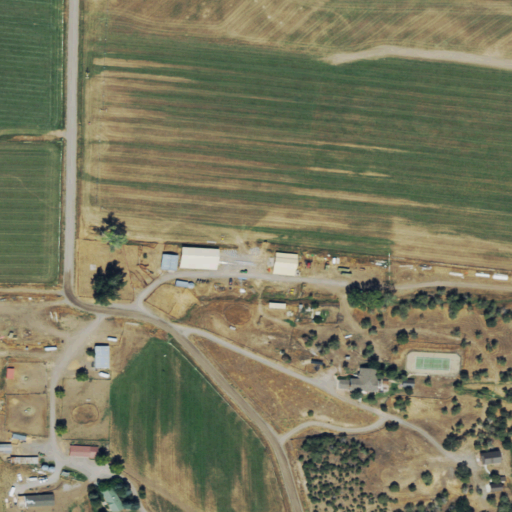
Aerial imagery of valley in Colorado named Jones Draw containing cultivated crops, open development, evergreen forest, shrub, low intensity development, pasture, and medium intensity development